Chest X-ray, PA view. Patient: 81 years old, sex F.
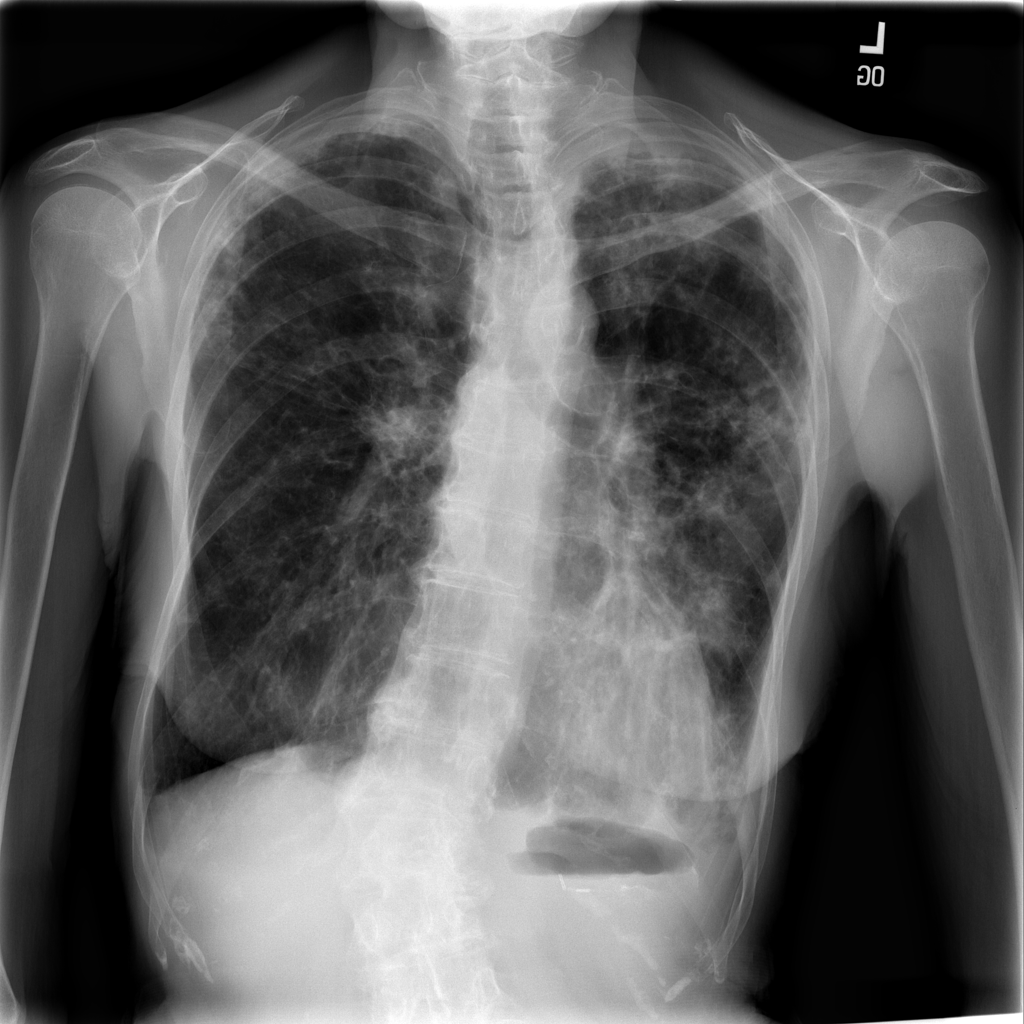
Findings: Fibrosis